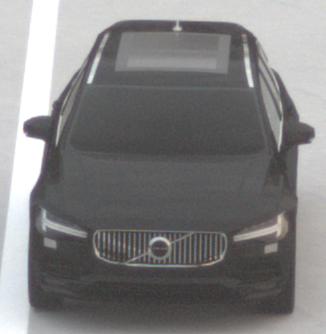
Make: Volvo
Model: V90
Detailed model: -
Model produced from: 2016
Model produced until: 2020
Doors: 5
Color: black
Road condition: dry road
Daytime: sunrise or sunset
Contrast: low contrast